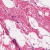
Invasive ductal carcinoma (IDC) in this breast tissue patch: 0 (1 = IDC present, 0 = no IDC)